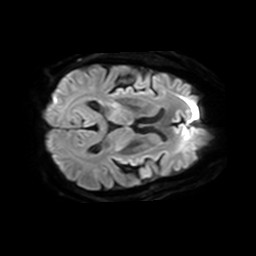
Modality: TRACE
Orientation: axial
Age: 58
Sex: male
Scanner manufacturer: philips
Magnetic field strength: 3 T
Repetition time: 3.144 s
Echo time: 0.076 s